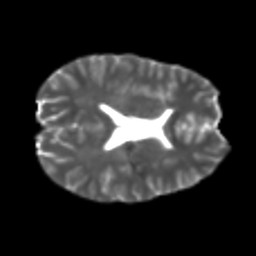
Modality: T2w
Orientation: axial
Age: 21
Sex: male
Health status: healthy
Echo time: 0.074 s